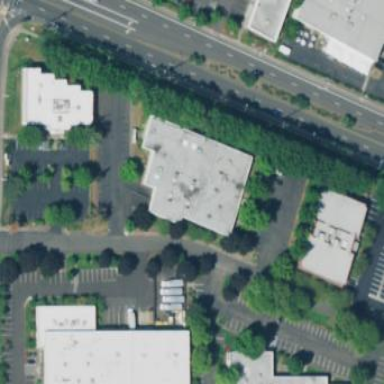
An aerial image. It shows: Commercial area.